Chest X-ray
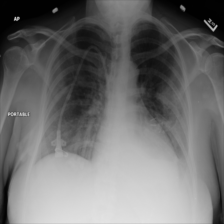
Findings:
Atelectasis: negative
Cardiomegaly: negative
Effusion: positive
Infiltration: negative
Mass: positive
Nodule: negative
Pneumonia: negative
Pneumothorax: negative
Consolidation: negative
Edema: negative
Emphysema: negative
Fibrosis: negative
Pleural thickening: negative
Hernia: negative